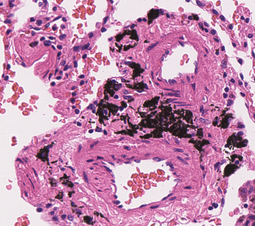
Tumor epithelial tissue: no
Tumor-associated stroma tissue: no
Normal tissue: yes